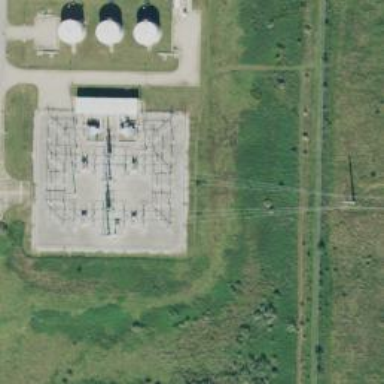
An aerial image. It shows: Switch for power supply.